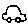
Label: car